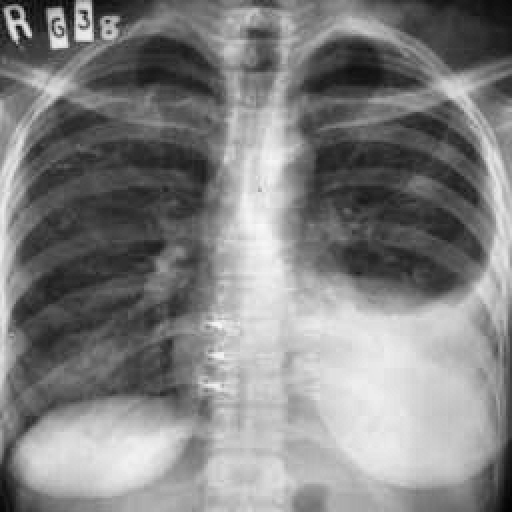
Finding: TUBERCULOSIS